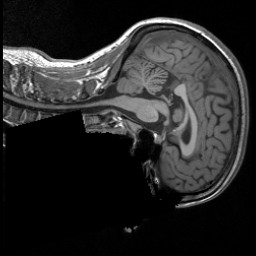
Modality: T1w
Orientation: sagittal